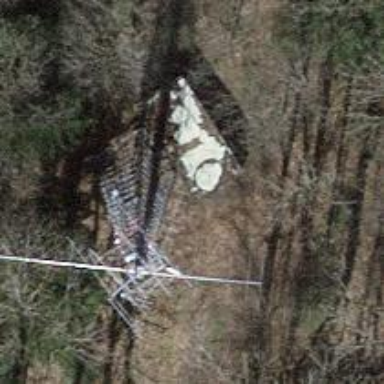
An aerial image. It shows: Communication tower.